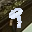
Label: 9